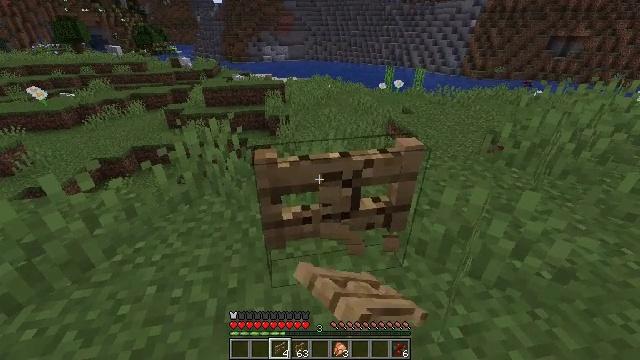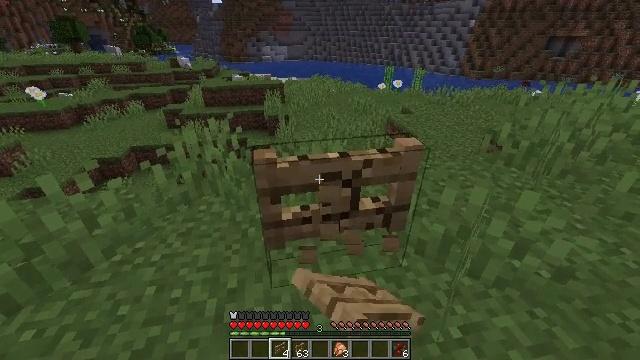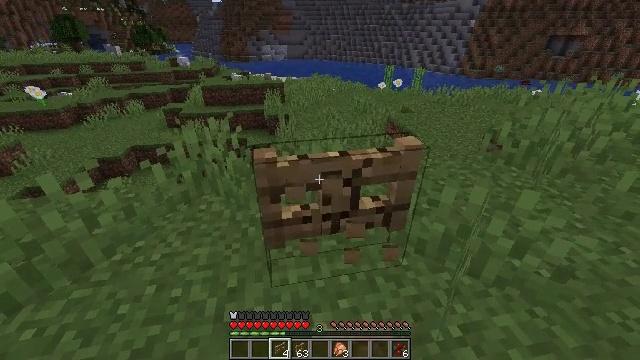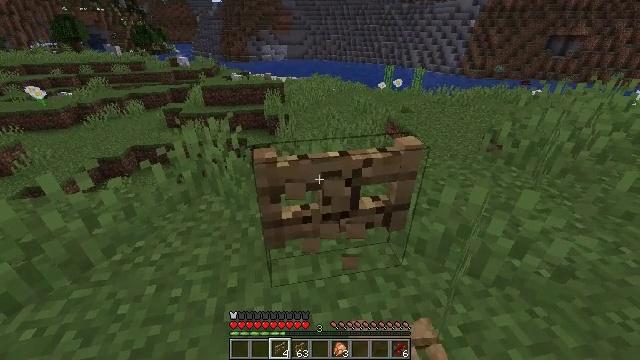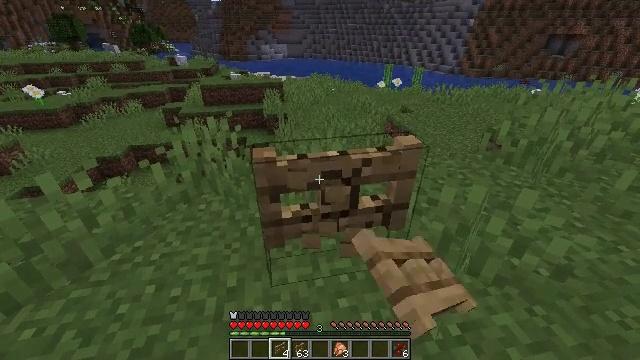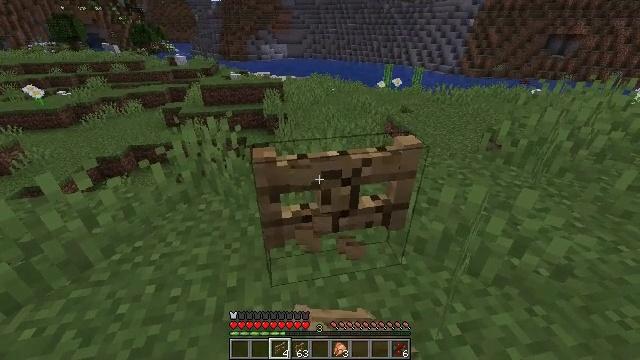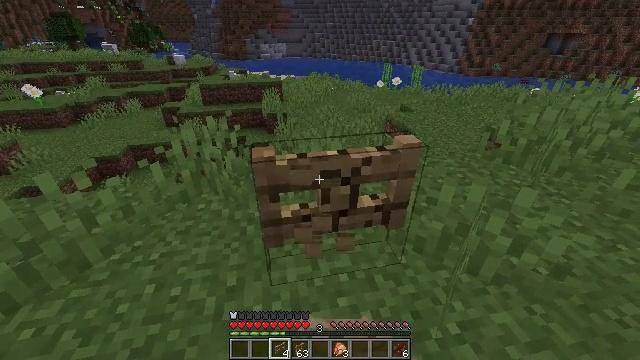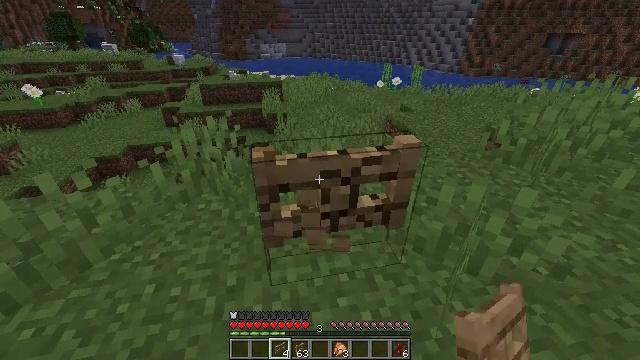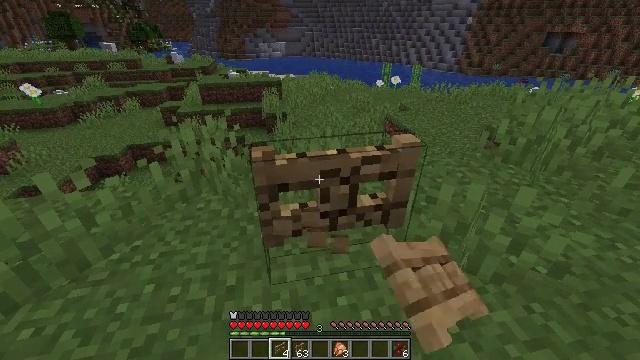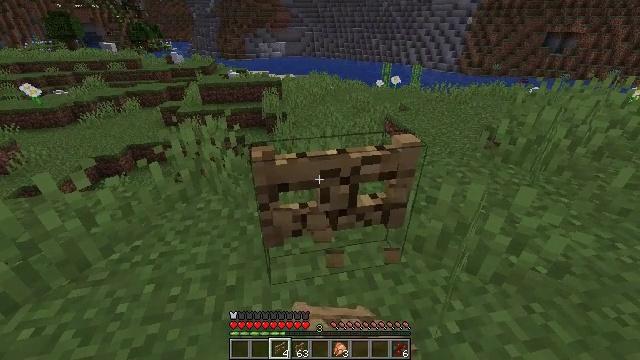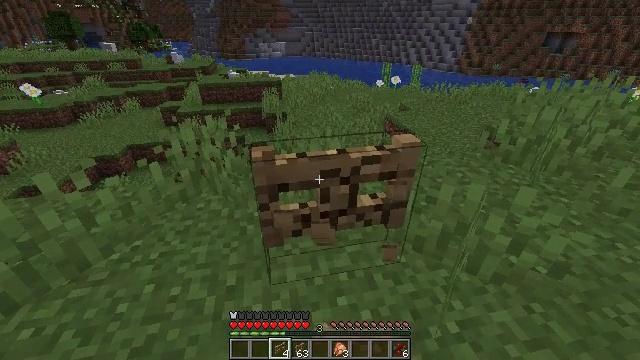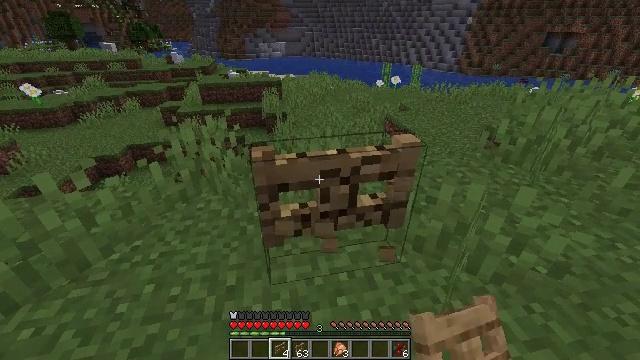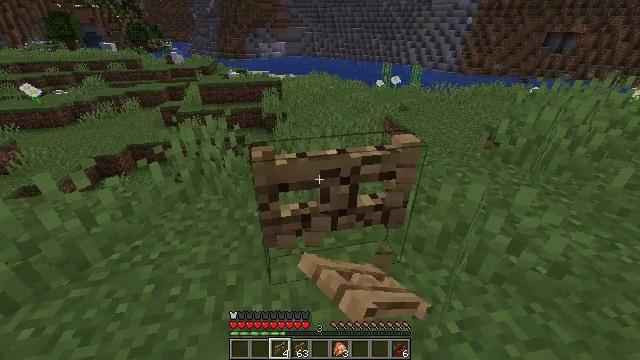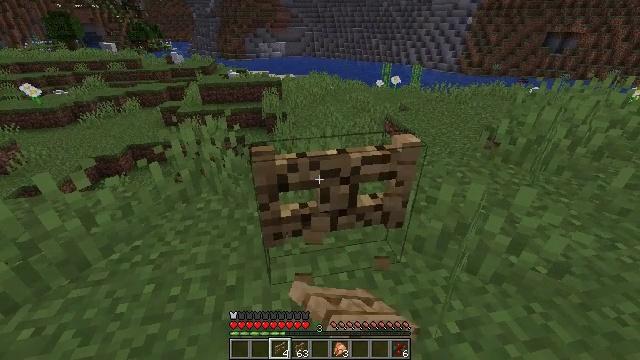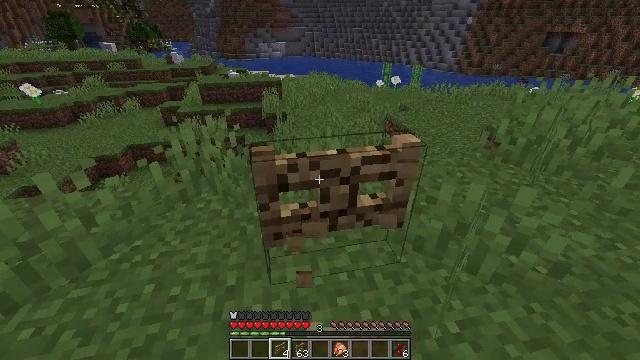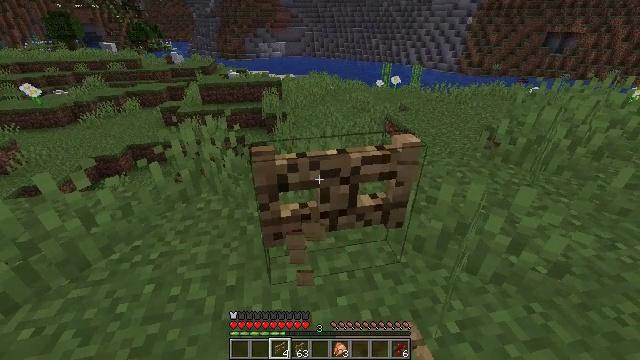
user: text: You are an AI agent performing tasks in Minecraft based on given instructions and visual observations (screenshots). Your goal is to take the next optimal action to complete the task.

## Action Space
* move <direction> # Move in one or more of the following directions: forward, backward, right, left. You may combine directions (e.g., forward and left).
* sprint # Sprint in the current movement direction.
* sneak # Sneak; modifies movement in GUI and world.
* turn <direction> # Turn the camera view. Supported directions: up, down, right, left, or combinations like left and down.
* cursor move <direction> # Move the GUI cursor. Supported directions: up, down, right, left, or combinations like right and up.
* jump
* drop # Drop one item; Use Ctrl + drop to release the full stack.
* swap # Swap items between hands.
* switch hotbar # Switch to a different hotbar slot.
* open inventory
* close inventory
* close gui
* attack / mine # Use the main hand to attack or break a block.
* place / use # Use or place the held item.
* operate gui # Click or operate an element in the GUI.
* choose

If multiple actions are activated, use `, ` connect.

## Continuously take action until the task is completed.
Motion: motion action
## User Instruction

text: Reclaim the oak fence gate by mining.
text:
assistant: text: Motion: attack / mine
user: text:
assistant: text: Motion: attack / mine
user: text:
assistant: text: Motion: attack / mine
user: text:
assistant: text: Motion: attack / mine
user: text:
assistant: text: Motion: attack / mine
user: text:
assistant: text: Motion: attack / mine
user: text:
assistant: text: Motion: attack / mine
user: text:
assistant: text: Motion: attack / mine
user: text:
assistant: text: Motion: attack / mine
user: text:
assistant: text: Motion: attack / mine
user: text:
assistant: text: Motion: attack / mine
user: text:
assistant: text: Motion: attack / mine
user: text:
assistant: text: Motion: attack / mine
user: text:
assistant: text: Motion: attack / mine
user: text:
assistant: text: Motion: attack / mine
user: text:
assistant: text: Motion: attack / mine
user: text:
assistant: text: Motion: attack / mine
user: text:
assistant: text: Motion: attack / mine
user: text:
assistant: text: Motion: attack / mine
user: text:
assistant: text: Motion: attack / mine
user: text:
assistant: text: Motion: attack / mine
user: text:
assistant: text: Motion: attack / mine
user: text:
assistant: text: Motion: attack / mine
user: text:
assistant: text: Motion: attack / mine